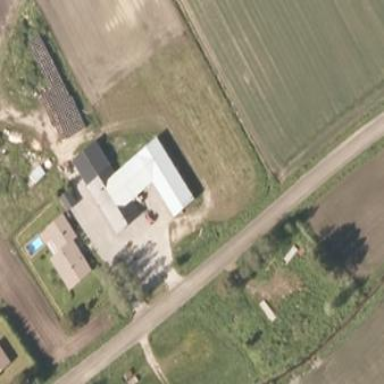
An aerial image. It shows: Farm auxiliary building.